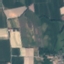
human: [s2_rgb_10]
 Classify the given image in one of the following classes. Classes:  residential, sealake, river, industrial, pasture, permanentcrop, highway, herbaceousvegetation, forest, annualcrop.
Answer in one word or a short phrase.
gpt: PermanentCrop